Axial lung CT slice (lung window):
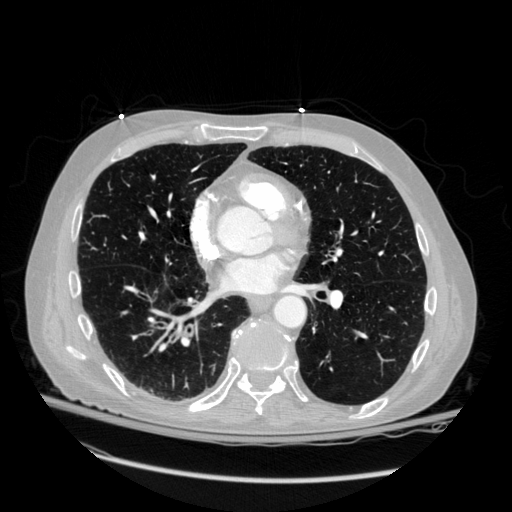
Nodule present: no